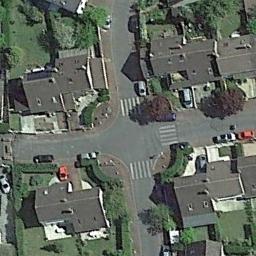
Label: intersection